Question: My company has a rather large import template that I've created an Add-In for which has a few useful shortcut tools and procedures that we user often.
I would like to add an Intellisense-like feature that would work only when users select cells in four particular columns (BF, BG, CS, and CT) while working in the worksheet (not vbe).

When a cell is selected in any of the four columns I would like to provide suggestions in a dropdown list based on data that is entered throughout the worksheet in other columns.
When a user clicks into a blank cell:
1. They're given a list of values to choose from
2. Once they choose that value it is added to the cell and a colon is tacked onto the end of it
3. Still in the same cell I'd want the dropdown list to repopulate according to what the user first chose and present the new values.(The list would be smaller than the first list since their first value narrows down the choices)
4. Once the user chooses the second value it would be tacked onto the end of the value in the cell along with another colon.
5. Finally, the dropdown list would repopulate again according to what the user chose and present them with the last set of values (The list would be smaller than the first and second list since those values narrow down the choices), which they choose and are then finished filling out the cell
In Columns V, W, and X are the values
Imprint Option|Single Option 1|Premium Custom Colors Available at Additional Cost. Call for Quote.
Respectively.
1. When the user clicks a cell in column BF they're presented first with a dropdown list that would include "Imprint Option" along with other choices found in Column V.
2. If they chose "Imprint Option" then "Imprint Option:" is entered into the current cell and the list repopulates with values found in Column W to the right of "Imprint Option" (meaning in this case only "Single Option 1" would be listed)
3. When the user selects "Single Option 1" the cell value is now "Imprint Option:Single Option 1:" and the list now only shows the value "Premium Custom Colors Available at Additional Cost. Call for Quote."
4. When the user selects this value the cell value is complete, showing "Imprint Option:Single Option 1:Premium Custom Colors Available at Additional Cost. Call for Quote.", and no list is shown
This is only a very simple example because obviously there will be more than one value in the list after it repopulates both times.
My thought was maybe this is possible by using a Combo Box without the dropdown arrow showing to recreate the dropdown list, but I'm not sure how or if this method could work with this because the values need to repopulate and there will be a value in the cell after the first round of value and I figured that would be overwritten. The only restriction I have is I have to create this on-the-fly. I won't be able to drag the controls onto the worksheet beforehand and to avoid any further performance hindering I only want to do it one cell at a time as they're selected.
1. Is this possible to recreate? If so, how should I go about it? (even if the method is complicated I'm open to hearing how)
2. If this isn't possible, could you suggest a way I could do something similar?
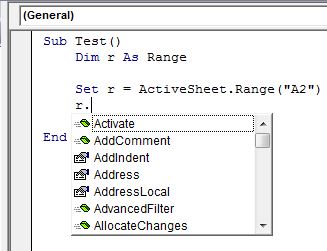
Answer: There are actually many ways of achieving this and probably some automations that are close to what you want. If you'd like to go down the road of making your own one, then I'd use a 'UserForm' which contained just a 'ListBox'.
There are APIs to show the 'UserForm' next to the cell you selected and to remove the border from your 'UserForm' so that it looks more like intellisense. You'd probably also want to handle some auto-sizing of the 'ListBox'. I'll leave all of that to you, but a rudimentary version would look like this:
<URL>
The basic idea would be that you create a database of items at their appropriate levels and then re-populate the 'ListBox' with the appropriate array whenever a level index has changed. I'd do my database in XML but you could do it however you wished.
The code below is something to get you started but you'd want to expand it to deal with all the possible user activities, such as wanting to exit, changing their mind, deleting, etc.
: create a 'UserForm' which has just one 'ListBox' on it and make sure the 'MultiSelect' property is set to single. In the example below I called the 'UserForm' and the 'ListBox' .
: this is the skeleton code behind for the userform
'''
Option Explicit
Private mItems() As String
Private mSubItems1() As String
Private mSubItems2() As String
Private mSubItems3() As String
Private mSubItems4() As String
Private mIndex As Integer
Private mCell As Range
Private Property Let Index(val As Integer)
mIndex = val
Select Case val
Case 0: lboxOptions.List = mItems
Case 1: lboxOptions.List = mSubItems1
Case 2: lboxOptions.List = mSubItems2
Case 3: lboxOptions.List = mSubItems3
Case 4: lboxOptions.List = mSubItems4
End Select
End Property
Private Sub HandleItemSelected()
Dim i As Integer
'Identify the selected item
For i = 0 To lboxOptions.ListCount - 1
If lboxOptions.Selected(i) Then
If mIndex = 0 Then
'Write to the cell and add a full stop
mCell.Value = lboxOptions.List(i) & "."
'Trigger the next level of dropdown
Index = i + 1
Else
'Write to the cell and close the window
mCell.Value = mCell.Value & lboxOptions.List(i)
Me.Hide
End If
End If
Next
End Sub
Private Sub lboxOptions_KeyPress(ByVal KeyAscii As MSForms.ReturnInteger)
'Trap the return key event as if 'selected'
If KeyAscii = vbKeyReturn Then
HandleItemSelected
End If
End Sub
Private Sub lboxOptions_MouseUp(ByVal Button As Integer, ByVal Shift As Integer, ByVal X As Single, ByVal Y As Single)
'Trap the click event as if 'selected'
HandleItemSelected
End Sub
Private Sub UserForm_Activate()
'Reset the list and store the target cell
Set mCell = Selection
Index = 0
End Sub
Private Sub UserForm_Initialize()
'Define the arrays of selections.
'I'd probably create an XML for this and read it into some arrays here.
Const items As String = "Cake|IceCream|Pasta|Chips"
Const subs1 As String = "Eggs|Flour|Butter|Sugar|Bake"
Const subs2 As String = "Milk|Eggs|Sugar|Freeze"
Const subs3 As String = "Eggs|Flour|Boil"
Const subs4 As String = "Potatoes|Oil|Fry"
mItems = Split(items, "|")
mSubItems1 = Split(subs1, "|")
mSubItems2 = Split(subs2, "|")
mSubItems3 = Split(subs3, "|")
mSubItems4 = Split(subs4, "|")
End Sub
'''
: enter this code in your 'Worksheet_SelectionChange' event
'''
Private Sub Worksheet_SelectionChange(ByVal Target As Range)
Const DESIRED_ADDRESS As String = "A:A, C:C, E:E"
Dim desired As Range
IntelliSense.Hide
'Check if just one cell has been selected
If Target.Cells.Count = 1 Then
'Check if target cell is one that we want
Set desired = Me.Range(DESIRED_ADDRESS)
If Not Intersect(Target, desired) Is Nothing Then
'Check that target cell is blank
If Len(Target.Value) = 0 Then
'All criteria met so show 'IntelliSense'
IntelliSense.Show False
End If
End If
End If
End Sub
'''